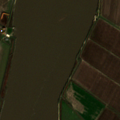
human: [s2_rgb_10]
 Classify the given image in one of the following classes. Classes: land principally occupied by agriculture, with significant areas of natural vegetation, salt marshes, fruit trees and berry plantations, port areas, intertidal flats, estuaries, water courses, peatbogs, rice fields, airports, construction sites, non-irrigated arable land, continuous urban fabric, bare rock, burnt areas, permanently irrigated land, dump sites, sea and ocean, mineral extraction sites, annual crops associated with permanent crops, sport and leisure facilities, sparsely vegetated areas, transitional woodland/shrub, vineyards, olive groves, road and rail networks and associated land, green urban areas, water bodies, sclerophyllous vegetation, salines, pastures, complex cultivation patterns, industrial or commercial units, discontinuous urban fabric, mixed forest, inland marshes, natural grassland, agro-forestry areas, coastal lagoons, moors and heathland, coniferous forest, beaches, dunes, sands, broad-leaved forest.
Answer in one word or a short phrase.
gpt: non-irrigated arable land, permanently irrigated land, rice fields, pastures, estuaries